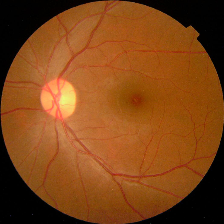
Diabetic retinopathy grade: No DR